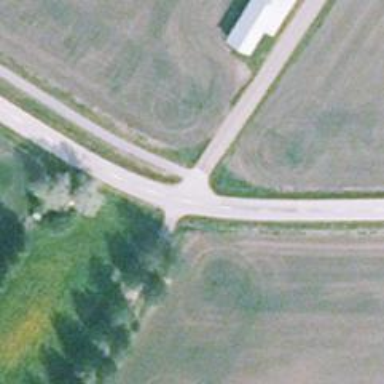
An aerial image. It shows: Road with "give way" sign.